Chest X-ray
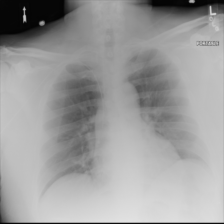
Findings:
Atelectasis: negative
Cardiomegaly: negative
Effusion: negative
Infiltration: negative
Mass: negative
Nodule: negative
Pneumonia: negative
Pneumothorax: negative
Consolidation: negative
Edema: negative
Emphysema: negative
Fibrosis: negative
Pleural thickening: negative
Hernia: negative